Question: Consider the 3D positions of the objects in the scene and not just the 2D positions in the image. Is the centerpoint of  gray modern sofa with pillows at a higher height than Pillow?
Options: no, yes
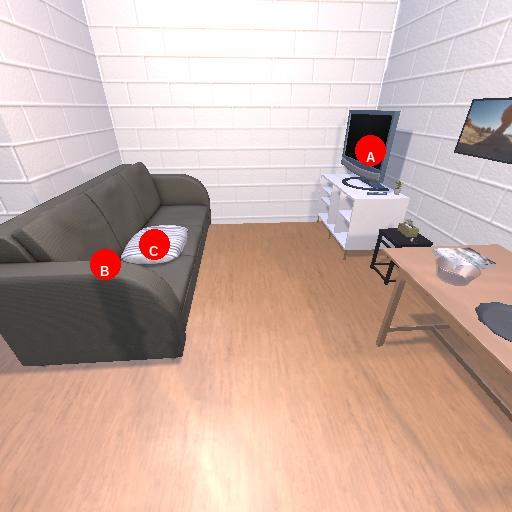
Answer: no